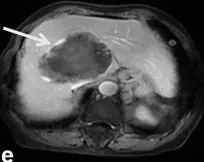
Follow-up images after surgery. MR T1 weighted images show a well-demarcated, heterogeneous hypointense signal tumor in the right lobe of the liver with patchy hypersignal intensities in the central of the tumor (C, arrow).
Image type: radiology (mri)